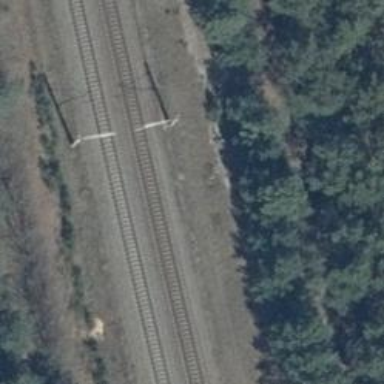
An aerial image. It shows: Milestone along the railway track with catenary mast.